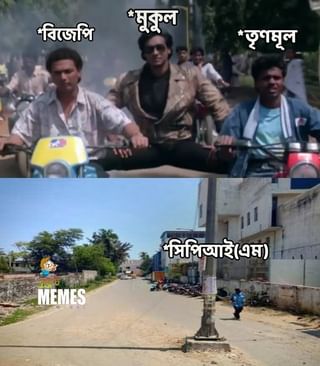
Text: বিজেপি মুকুল তৃণমূল সিপিআাই(এম)
Label: Hate
Hate category: Political
Targeted group: Organization